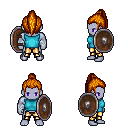
a pixel art fantasy rpg character, male body template, dark elf, purple skin, teal sleeveless shirt, gold greaves, dark blonde long topknot hairstyle, white cloth bandages, shield, four views (front, back, left, right), 2x2 character sprite sheet, small pixel art, hard edges, no anti-aliasing